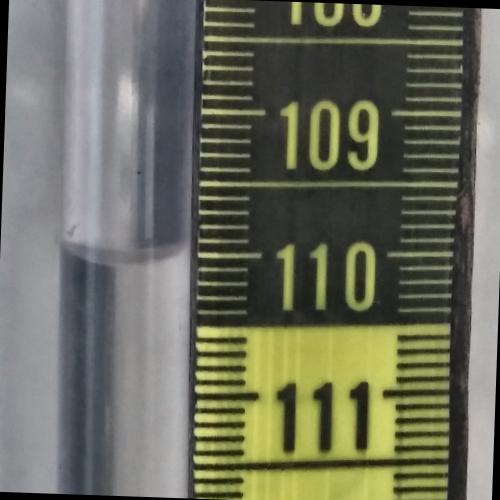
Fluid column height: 110.0 cm